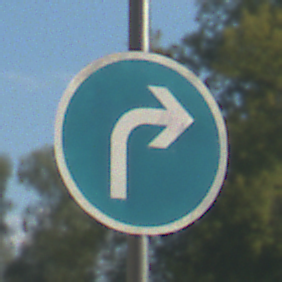
Verkehrszeichen: VorgeschriebeneFahrtrichtungRechts
Umgebung: Outdoor, Nature
Tageszeit: MorningAfternoon
Wetter: PartlyCloudy
Licht: Natural
Jahreszeit: NotSpecified
Kontrast: HighContrast